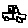
Label: car